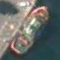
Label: civil